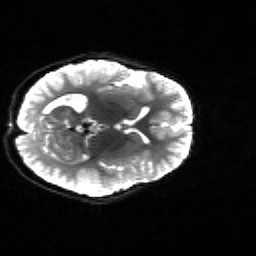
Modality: sbref
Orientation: axial
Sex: female
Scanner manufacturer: siemens
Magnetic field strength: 3 T
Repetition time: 5 s
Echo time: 0.071 s